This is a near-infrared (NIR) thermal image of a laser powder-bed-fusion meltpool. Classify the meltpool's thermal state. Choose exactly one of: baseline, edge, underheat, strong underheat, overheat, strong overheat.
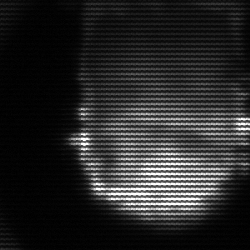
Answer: baseline